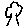
Label: tree